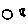
Label: moon